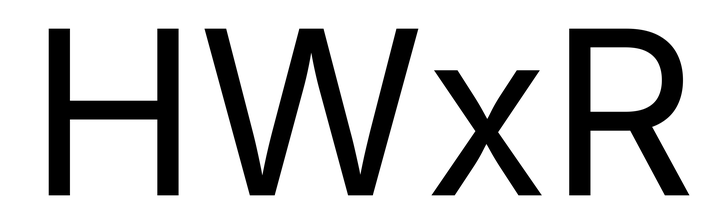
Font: Inter_Regular